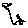
Label: bird